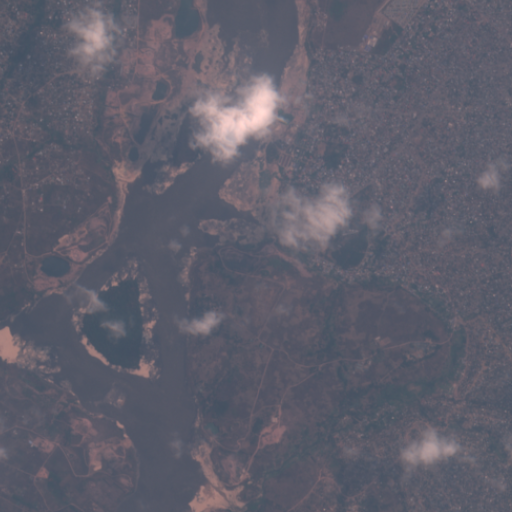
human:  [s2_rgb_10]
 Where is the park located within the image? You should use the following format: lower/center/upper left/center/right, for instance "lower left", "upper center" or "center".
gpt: The park is located in the upper right of the image.
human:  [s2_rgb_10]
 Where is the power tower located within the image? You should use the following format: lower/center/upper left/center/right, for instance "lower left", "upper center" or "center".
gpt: The power tower is located in the upper right of the image.
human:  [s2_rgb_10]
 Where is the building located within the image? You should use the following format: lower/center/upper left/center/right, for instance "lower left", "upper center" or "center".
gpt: There is no building in the image.